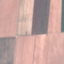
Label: AnnualCrop